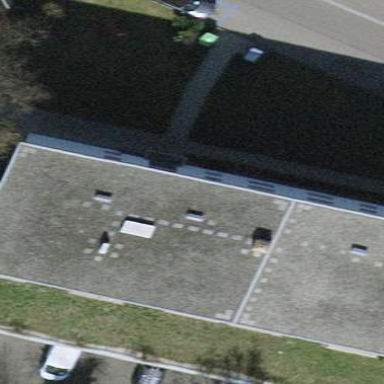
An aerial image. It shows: Flat-roofed apartment building.